Interaction volume radius: 10 \u00c5
Interaction volume height: 40 \u00c5
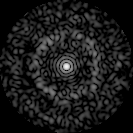
Disorder parameter: 0.835